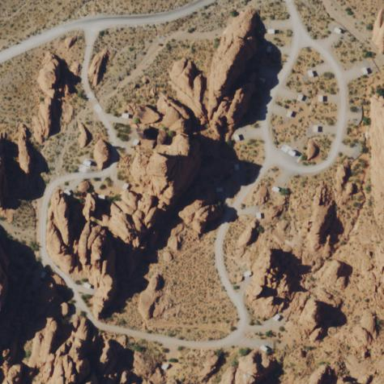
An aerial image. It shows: Campsite where tents and caravans are present. Perfect spot for outdoor enthusiasts to relax and unwind.